Question: I hope many of you would have heard about <URL>. One of the most amazing things about this iPad app is the way it lays out the content which changes dynamically based on orientation of iPad & based on the streaming content.

So given a set of articles what algorithms would one use to have the best layout. The definition of best could be - most efficient layout (as in circuit design) or the most aesthetically looking layout.
Anybody know of any such algorithms? or the basic approach to such problems? Does this fall under "computational geometry" ?
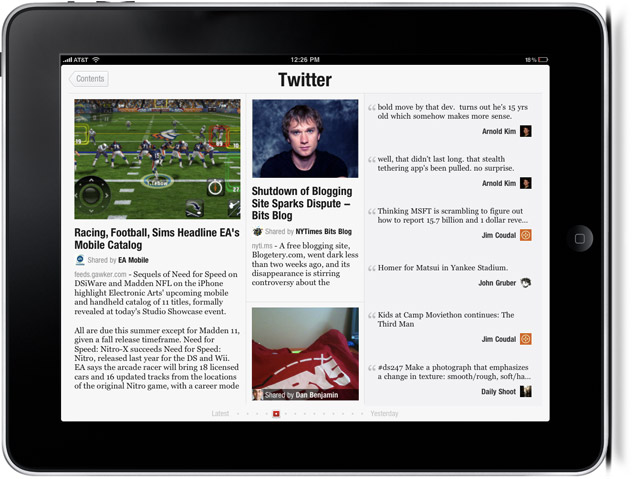
Answer: Based on the screenshots and theories in <URL>.
From the looks of the <URL>:
'''
Designation | Width | Height | Example
---------------------------------------------------------------
full page | 100% | 100% | #12
2/3 page | 100% | 67% | #1
1/3 note | 50% | 33% | #3, #11
1/9 quote | 50% | 11% | #2, #8, #10, #15, #17, #18, #22
1/2 note | 50% | 50% | #16, #19
2/3 note | 50% | 67% | ?
'''
Some of these have fairly obvious grouping patterns (1/9 quotes are always stacked three at a time to form a block the same size of a 1/3 note, for example), while others can be more freely packed. Similar analysis of the <URL> show some additional boxes.
### Summary
So, in summary the algorithm appears to be fairly simple. Start with a couple of predefined (sensibly selected) box sizes. When new feeds are rendered, do the following:
1. Assign each item a box whose size depends on certain properties such as popularity, wether it contains images, etc.
2. Pack the boxes optimally (this is in essence the bin packing problem, an NP-hard problem for which there appears to be no efficient algorithms; a greedy approximation algorithm would do fine)
Emphasis here should be put on step 1, as well as on crafting the predefined boxes.
The predefined box sizes I talk about here are defined for the orientation. For landscape, a different set of box sizes would be used as evidenced by <URL>.